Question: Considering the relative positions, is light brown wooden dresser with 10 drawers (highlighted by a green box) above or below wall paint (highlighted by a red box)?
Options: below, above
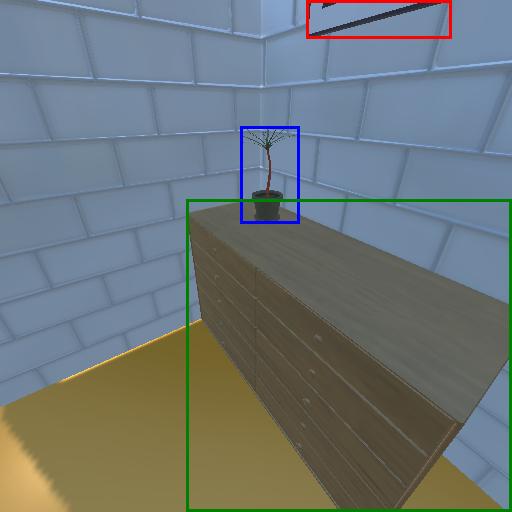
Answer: below